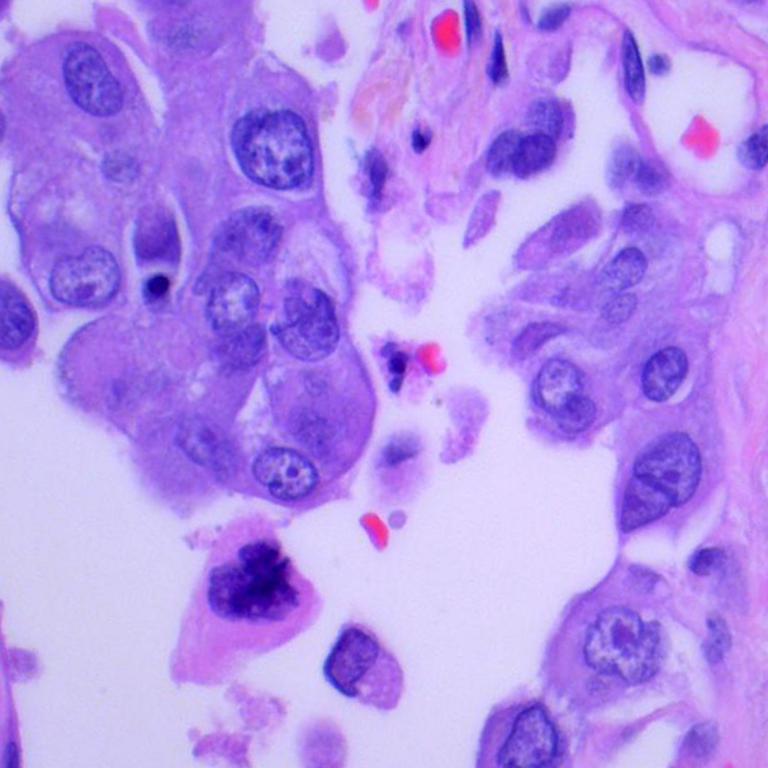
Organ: lung
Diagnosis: adenocarcinomas